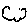
Label: cloud